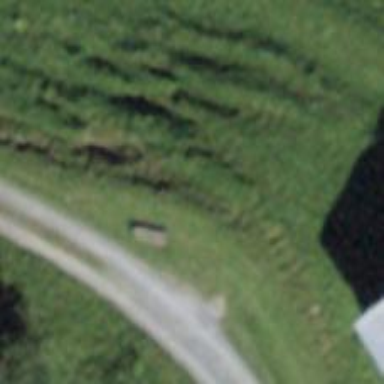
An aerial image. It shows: Bench for seating.